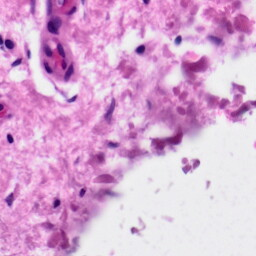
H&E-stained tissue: Skin